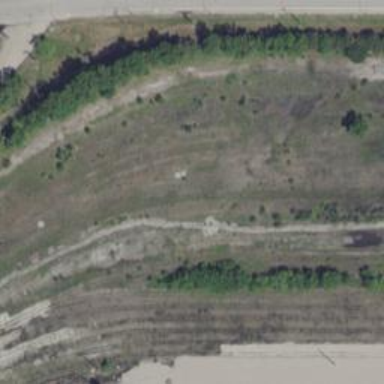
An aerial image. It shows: Abandoned railway yard is depicted.